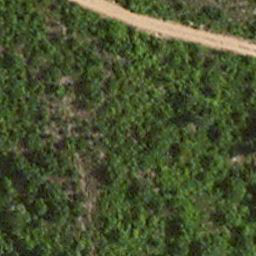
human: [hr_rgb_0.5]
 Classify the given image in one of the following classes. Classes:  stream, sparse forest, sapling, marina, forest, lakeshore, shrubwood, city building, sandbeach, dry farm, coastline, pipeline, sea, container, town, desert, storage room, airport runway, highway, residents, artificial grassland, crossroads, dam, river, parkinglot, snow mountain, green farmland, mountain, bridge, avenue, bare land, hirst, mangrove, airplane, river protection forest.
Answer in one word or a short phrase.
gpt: avenue